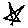
Label: star